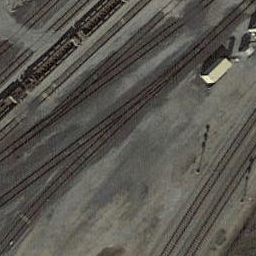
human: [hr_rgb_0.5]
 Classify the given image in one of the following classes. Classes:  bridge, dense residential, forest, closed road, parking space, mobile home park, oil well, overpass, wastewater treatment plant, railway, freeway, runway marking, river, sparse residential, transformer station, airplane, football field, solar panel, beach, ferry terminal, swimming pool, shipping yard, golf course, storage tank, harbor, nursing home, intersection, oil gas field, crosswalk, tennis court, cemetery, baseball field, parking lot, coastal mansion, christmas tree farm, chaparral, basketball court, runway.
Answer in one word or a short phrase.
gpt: railway